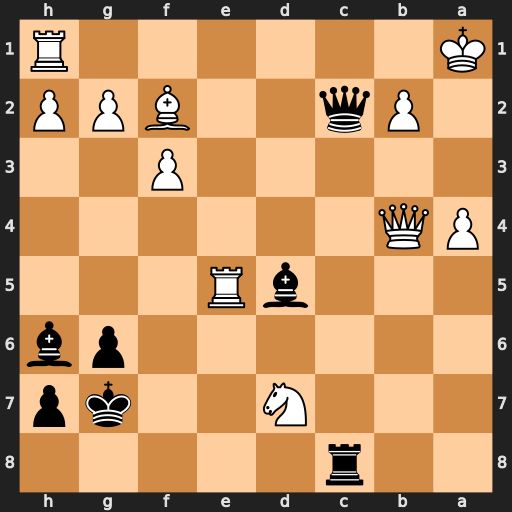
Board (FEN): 2r5/3N2kp/6pb/3bR3/PQ6/5P2/1Pq2BPP/K6R
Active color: b
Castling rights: -
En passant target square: -
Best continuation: Qc1+ Rxc1 Rxc1#